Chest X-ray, PA view. Patient: 43 years old, sex F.
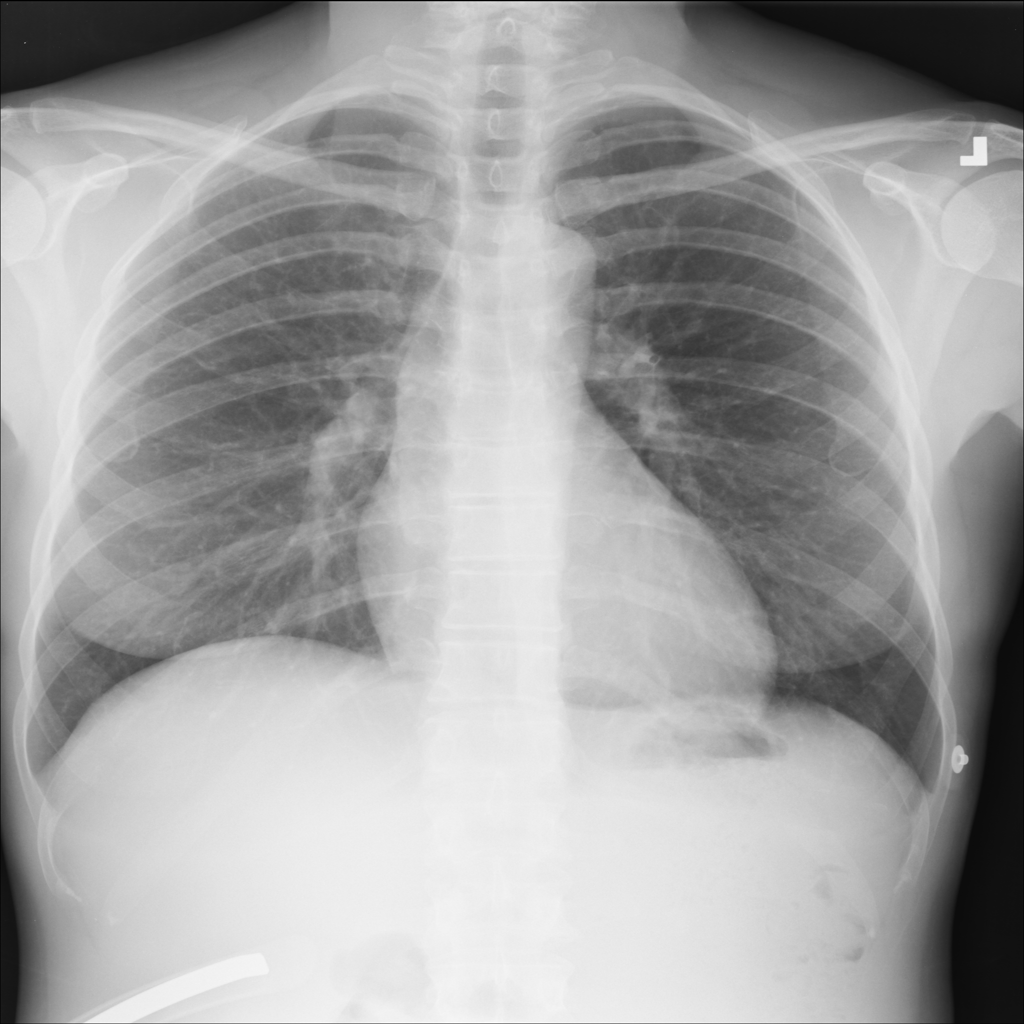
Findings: No Finding